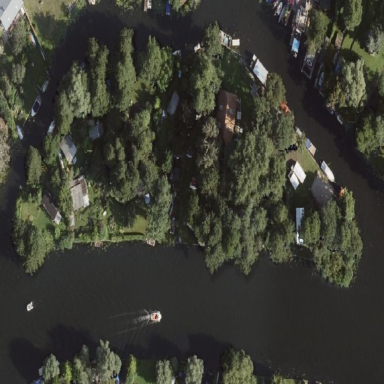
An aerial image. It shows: Islet used for allotments.